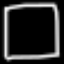
Label: square